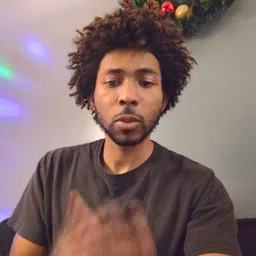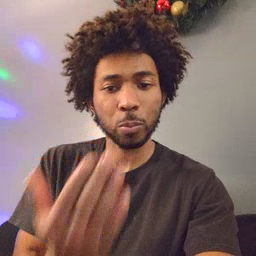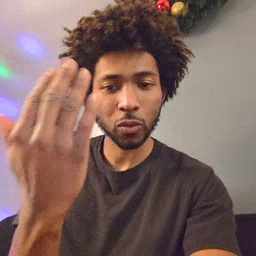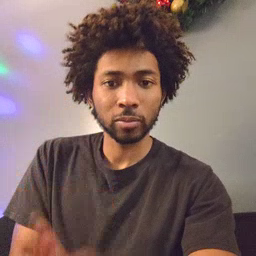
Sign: morning